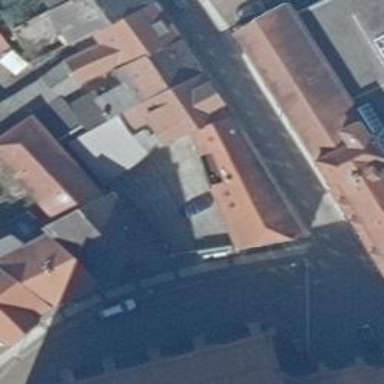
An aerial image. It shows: Building with half-hipped roof made of roof tiles.